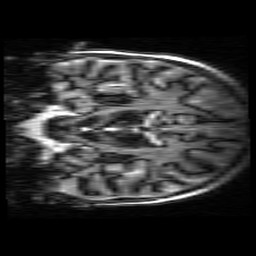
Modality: MP2RAGE
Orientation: coronal
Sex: female
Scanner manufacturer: siemens
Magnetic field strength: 3 T
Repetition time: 5 s
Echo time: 0.00355 s